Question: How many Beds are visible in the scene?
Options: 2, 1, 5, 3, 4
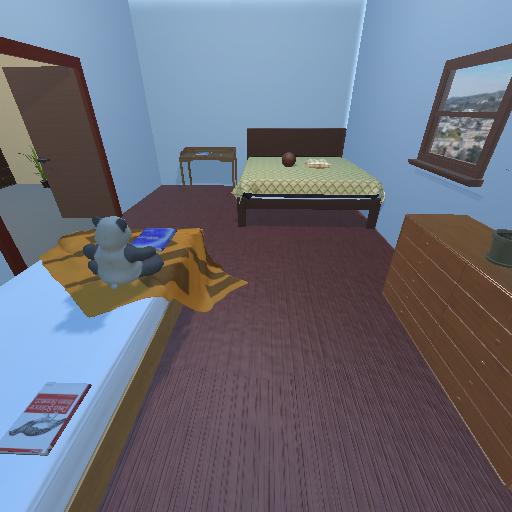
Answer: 2